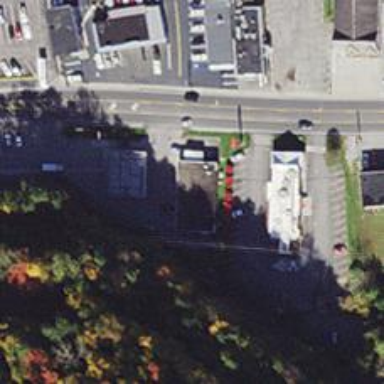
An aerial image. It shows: Convenience shop.